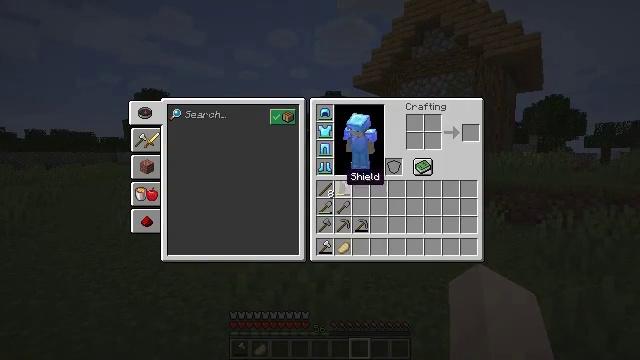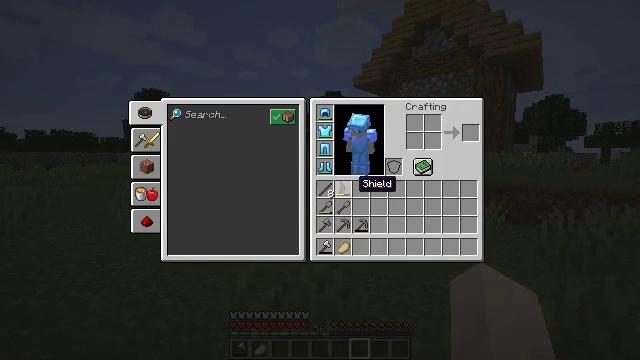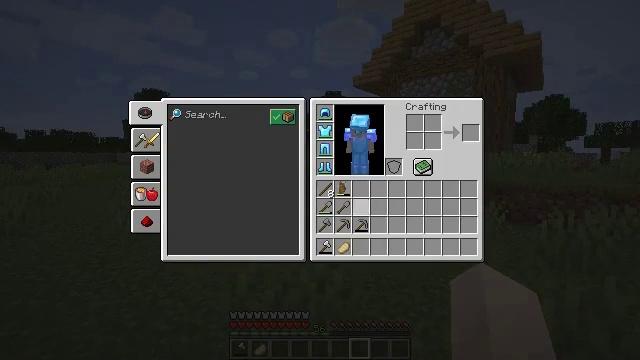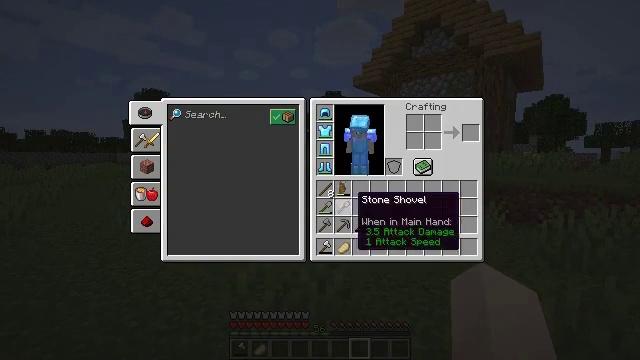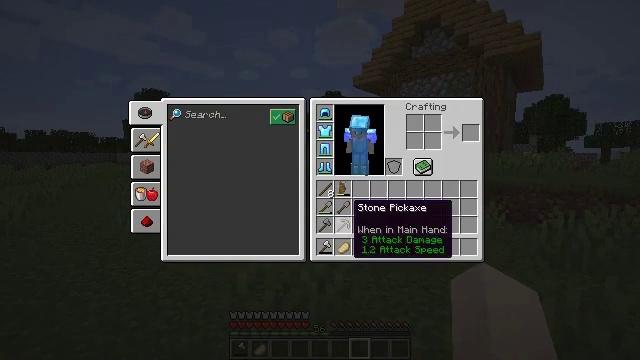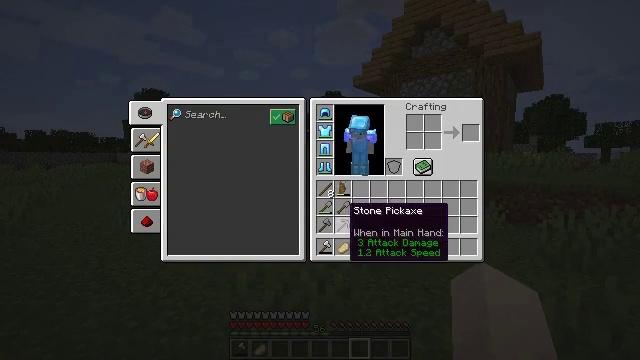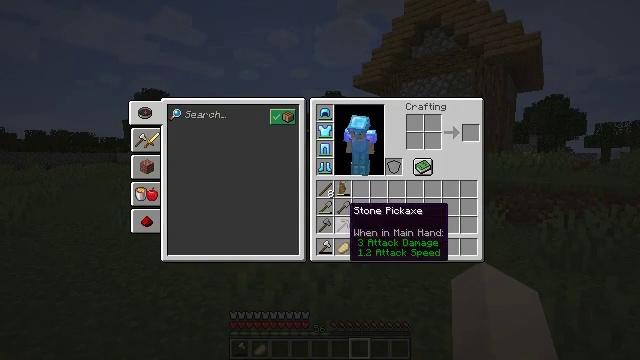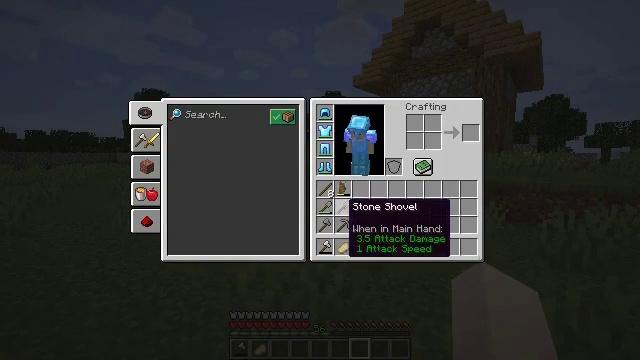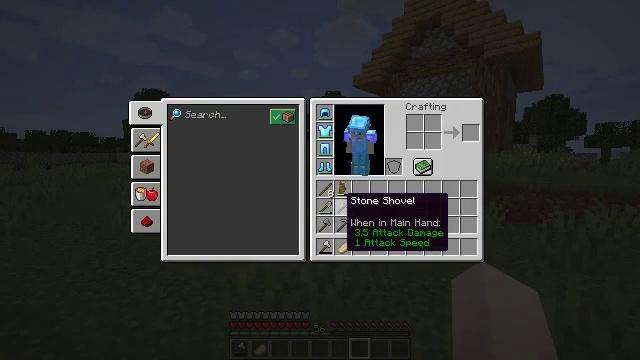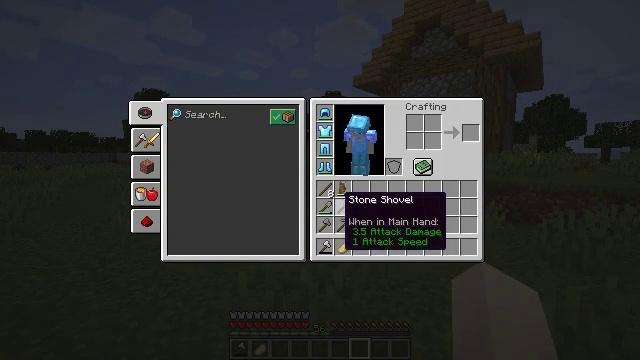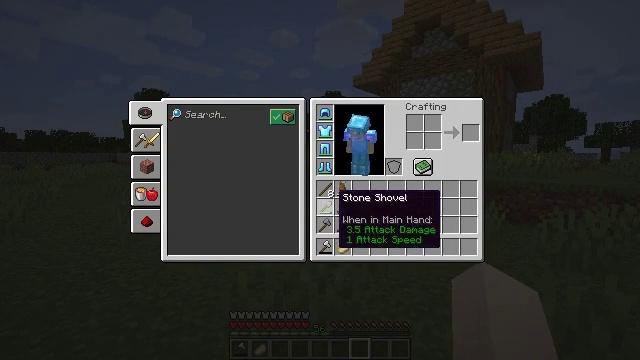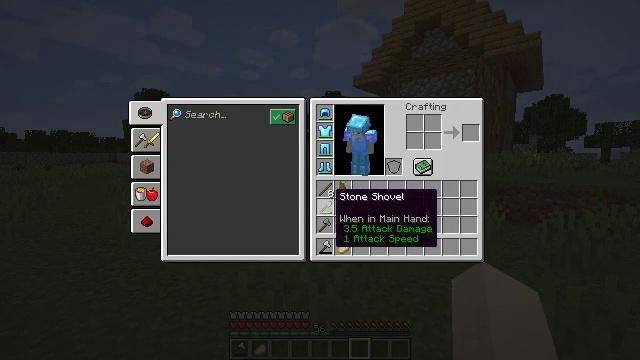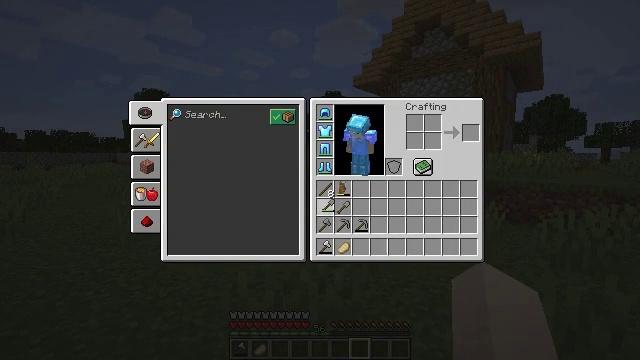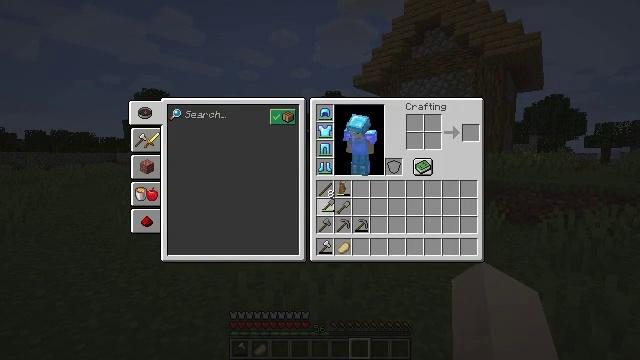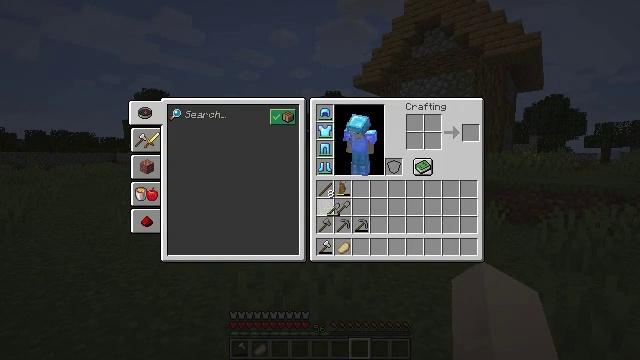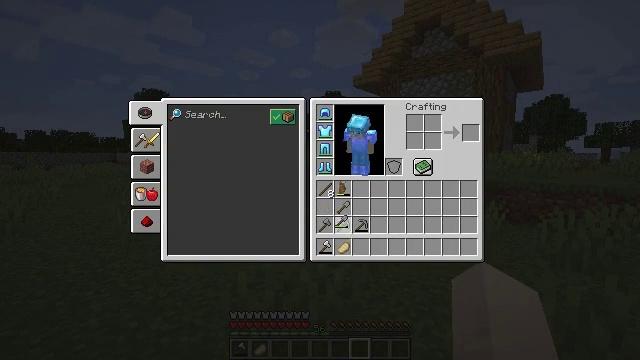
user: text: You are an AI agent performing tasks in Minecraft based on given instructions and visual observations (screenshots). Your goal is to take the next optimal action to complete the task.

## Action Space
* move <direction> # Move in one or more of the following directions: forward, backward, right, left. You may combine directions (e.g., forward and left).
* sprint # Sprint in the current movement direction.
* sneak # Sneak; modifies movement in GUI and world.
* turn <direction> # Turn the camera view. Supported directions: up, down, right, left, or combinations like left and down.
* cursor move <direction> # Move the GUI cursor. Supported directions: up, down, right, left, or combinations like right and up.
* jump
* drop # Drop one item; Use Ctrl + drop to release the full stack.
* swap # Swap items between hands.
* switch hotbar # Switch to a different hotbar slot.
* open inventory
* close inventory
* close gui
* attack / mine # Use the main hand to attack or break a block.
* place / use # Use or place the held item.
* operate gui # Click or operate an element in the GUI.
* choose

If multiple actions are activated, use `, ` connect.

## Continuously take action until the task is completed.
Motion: motion action
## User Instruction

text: Gather clay blocks.
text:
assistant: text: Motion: cursor move right
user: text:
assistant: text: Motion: cursor move down
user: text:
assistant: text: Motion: cursor move down
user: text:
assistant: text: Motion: cursor move down
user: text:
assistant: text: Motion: no_op
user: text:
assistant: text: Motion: no_op
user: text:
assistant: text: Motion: no_op
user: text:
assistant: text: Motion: no_op
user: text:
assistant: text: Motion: no_op
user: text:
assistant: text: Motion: no_op
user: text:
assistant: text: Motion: no_op
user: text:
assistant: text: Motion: operate gui
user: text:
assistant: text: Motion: operate gui
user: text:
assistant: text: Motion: no_op
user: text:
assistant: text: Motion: cursor move right and down
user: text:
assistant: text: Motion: cursor move down
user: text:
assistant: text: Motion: cursor move down
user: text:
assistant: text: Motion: no_op
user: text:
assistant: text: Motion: no_op
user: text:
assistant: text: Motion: no_op
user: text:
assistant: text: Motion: no_op
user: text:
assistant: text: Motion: no_op
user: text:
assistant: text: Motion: operate gui
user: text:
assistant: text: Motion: operate gui
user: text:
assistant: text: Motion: operate gui
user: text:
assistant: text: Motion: no_op
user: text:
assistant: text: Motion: no_op
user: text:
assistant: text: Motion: no_op
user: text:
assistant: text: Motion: no_op
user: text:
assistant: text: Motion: cursor move left and up